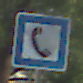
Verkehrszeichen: Fernsprecher
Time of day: MorningAfternoon
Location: Outdoor (Urban)
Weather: PartlyCloudy
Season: NotSpecified
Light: Natural